Question: What is the result of this measurement?
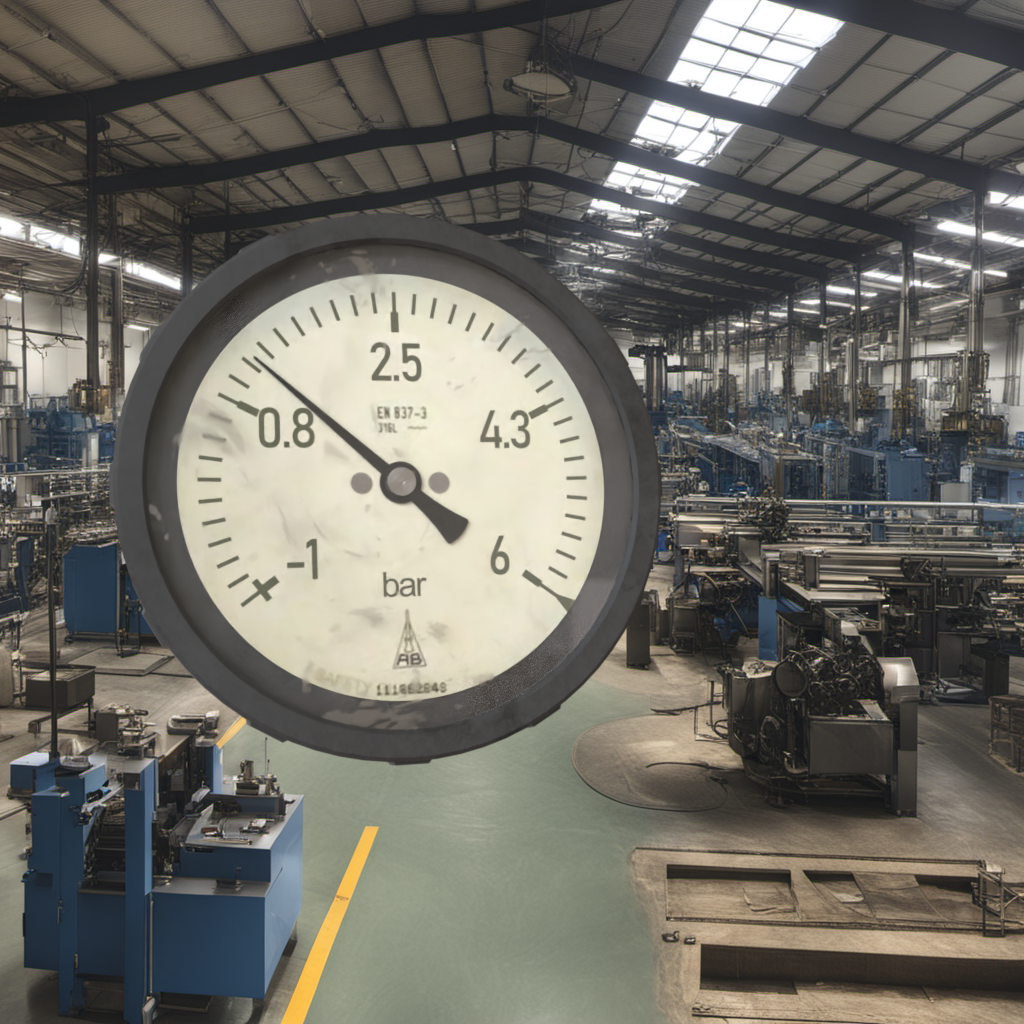
Answer: The result is 1.16
Question: What is the value range of this measurement?
Answer: The range is from -1 to 6
Question: What is the minimum and maximum reading range of the measurement in the image?
Answer: The minimum value is -1 and the maximum value is 6